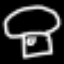
Label: mushroom